Question: I am using Apache FOP to generate a PDF that contains an instream-foreign-object element whose content is a svg document. I am having a problem where the leftmost edge is seemingly being trimmed off like so:
These images are placed in a table. The size of each containing table cell is set by the width and height attributes in the SVG. I have tried modifying the width values and explicitly setting overflow attributes to 'visible.' None of which works. I should say that when the app is run on a Windows machine this clipping does not occur, but on Linux this is seen. I don't know if that's a problem or not as the W3C docs mention overflow can be handled differently based on OS.
Included are the relevant parts of the XSL from the flow element as well as the template that applies the svg to the template. Can anyone help?
'''
<fo:page-sequence id="chartsPage" master-reference="landscape">
<fo:static-content flow-name="xsl-region-after">
<xsl:apply-templates select="exports/export" />
</fo:static-content>
<fo:flow flow-name="xsl-region-body">
<fo:block id="headersBlock" margin-top="0.5in" font-family="arial, helvetica, sans-serif" color="#5c068c" font-weight="bold" text-align="center">
<xsl:apply-templates select="exports/export/headers"/>
</fo:block>
<fo:block id="chartBlock" text-align="center">
<fo:table>
<fo:table-body>
<fo:table-row>
<xsl:apply-templates select="exports/export/charts/chart" />
</fo:table-row>
</fo:table-body>
</fo:table>
</fo:block>...</fo:flow>
'''
Here's the chart template element. Each input chart element contains an svg document:
'''
<xsl:template match="chart">
<fo:table-cell>
<fo:block width="{svg:svg/@width}px">
<fo:instream-foreign-object width="80%" content-width="scale-to-fit" content-height="100%" scaling="uniform">
<svg:svg width="{svg:svg/@width}" height="{svg:svg/@height}">
<xsl:copy-of select="svg:svg"/>
</svg:svg>
</fo:instream-foreign-object>
</fo:block>
</fo:table-cell>
</xsl:template>
'''
Here is the svg for the above image. Please note the image included in this post clipped out chart title and some other text. They are appearing correctly in all cases. I only attached the trouble spot.
'''
<svg xmlns:xlink="http://www.w3.org/1999/xlink" xmlns="http://www.w3.org/2000/svg" version="1.1" width="800" height="400">
<defs>
<clipPath id="highcharts-59">
<rect rx="0" ry="0" fill="none" x="0" y="0" width="9999" height="400" stroke-width="0.000001"/>
</clipPath>
<clipPath id="highcharts-60">
<rect fill="none" x="0" y="0" width="757" height="210"/>
</clipPath>
</defs>
<rect rx="5" ry="5" fill="#FFFFFF" x="0" y="0" width="800" height="400" stroke-width="0.000001"/>
<g class="highcharts-grid" />
<g class="highcharts-grid" >
<path fill="none" d="M 33 215.5 L 790 215.5" stroke="#C0C0C0" stroke-width="1" />
<path fill="none" d="M 33 145.5 L 790 145.5" stroke="#C0C0C0" stroke-width="1" />
<path fill="none" d="M 33 75.5 L 790 75.5" stroke="#C0C0C0" stroke-width="1" />
<path fill="none" d="M 33 285.5 L 790 285.5" stroke="#C0C0C0" stroke-width="1" />
</g><g class="highcharts-axis" >
<path fill="none" d="M 789.5 285 L 789.5 290" stroke="#C0D0E0" stroke-width="1"/>
<path fill="none" d="M 33 285.5 L 790 285.5" stroke="#C0D0E0" stroke-width="1" visibility="visible"/>
</g><g class="highcharts-axis" />
<g class="highcharts-series-group" >
<g class="highcharts-series" visibility="visible" transform="translate(33,75)" clip-path="url(#highcharts-60)">
<rect fill="#00569b" x="151" y="41" width="228" height="169" stroke-width="0.000001" stroke="#FFFFFF" rx="0" ry="0"/>
</g><g class="highcharts-markers" visibility="visible" transform="translate(33,75)" clip-path="none"/>
<g class="highcharts-series" visibility="visible" transform="translate(33,75)" clip-path="url(#highcharts-60)">
<rect fill="#80abcd" x="378" y="31" width="228" height="179" stroke-width="0.000001" stroke="#FFFFFF" rx="0" ry="0"/>
</g><g class="highcharts-markers" visibility="visible" transform="translate(33,75)" clip-path="none"/>
<g class="highcharts-series" visibility="visible" transform="translate(33,75)" clip-path="url(#highcharts-60)">
<path fill="none" d="M 0 0" stroke="black" stroke-width="5" stroke-opacity="0.049999999999999996" transform="translate(1, 1)"/>
<path fill="none" d="M 0 0" stroke="black" stroke-width="3" stroke-opacity="0.09999999999999999" transform="translate(1, 1)"/>
<path fill="none" d="M 0 0" stroke="black" stroke-width="1" stroke-opacity="0.15" transform="translate(1, 1)"/>
<path fill="none" d="M 0 0" stroke="#000000" stroke-width="2" />
</g><g class="highcharts-markers" visibility="visible" transform="translate(33,75)" clip-path="none">
<path fill="#000000" d="M 378.50000000000006 67.1 C 383.82800000000003 67.1 383.82800000000003 75.1 378.50000000000006 75.1 C 373.1720000000001 75.1 373.1720000000001 67.1 378.50000000000006 67.1 Z" stroke="#FFFFFF" stroke-width="0.000001"/>
</g>
</g>
<text x="395" y="25" style="font-family:arial,helvetica,sans-serif;font-size:12px;color:#3e576f;font-weight:bold;fill:#3e576f;" text-anchor="middle" class="highcharts-title" >
<tspan x="395">XXXXXXXX XXXXXX</tspan>
</text>
<path fill="none" d="M 33 146 L 790 146" stroke="#000000" stroke-width="2" />
<g class="highcharts-legend" transform="translate(353,295)">
<g clip-path="url(#highcharts-59)">
<g>
<g class="highcharts-legend-item" transform="translate(8,3)">
<path fill="none" d="M 0 11 L 16 11" stroke-width="2" stroke="#000000"/>
<path fill="#000000" d="M 8 7 C 13.328 7 13.328 15 8 15 C 2.6719999999999997 15 2.6719999999999997 7 8 7 Z" stroke="#FFFFFF" stroke-width="0.000001"/>
<text x="21" y="15" style="font-family:'lucida grande', 'lucida sans unicode', verdana, arial, helvetica, sans-serif;font-size:12px;cursor:pointer;color:#3e576f;font-weight:normal;padding-bottom:10;fill:#3e576f;" text-anchor="start" >
<tspan x="21">U.S. Total</tspan>
</text>
</g><g class="highcharts-legend-item" transform="translate(8,32)">
<text x="21" y="15" style="font-family:'lucida grande', 'lucida sans unicode', verdana, arial, helvetica, sans-serif;font-size:12px;cursor:pointer;color:#3e576f;font-weight:normal;padding-bottom:10;fill:#3e576f;" text-anchor="start" >
<tspan x="21">Current</tspan>
</text>
<rect rx="2" ry="2" fill="#80abcd" x="0" y="4" width="16" height="12" stroke-width="0.000001" stroke="#80abcd"/>
</g><g class="highcharts-legend-item" transform="translate(8,61)">
<text x="21" y="15" style="font-family:'lucida grande', 'lucida sans unicode', verdana, arial, helvetica, sans-serif;font-size:12px;cursor:pointer;color:#3e576f;font-weight:normal;padding-bottom:10;fill:#3e576f;" text-anchor="start" >
<tspan x="21">Previous</tspan>
</text>
<rect rx="2" ry="2" fill="#00569b" x="0" y="4" width="16" height="12" stroke-width="0.000001" stroke="#00569b"/>
</g>
</g>
</g>
</g><g class="highcharts-axis-labels" >
<text x="411.5" y="299" style="font-family:'lucida grande', 'lucida sans unicode', verdana, arial, helvetica, sans-serif;font-size:11px;width:737px;color:#666;line-height:14px;fill:#666;" text-anchor="middle"/>
</g><g class="highcharts-axis-labels" >
<text x="33" y="290" style="font-family:'lucida grande', 'lucida sans unicode', verdana, arial, helvetica, sans-serif;font-size:8.6px;width:359px;color:#666;line-height:14px;fill:#666;" text-anchor="end">
<tspan x="33">0.00%</tspan>
</text>
<text x="33" y="220" style="font-family:'lucida grande', 'lucida sans unicode', verdana, arial, helvetica, sans-serif;font-size:8.6px;width:359px;color:#666;line-height:14px;fill:#666;" text-anchor="end">
<tspan x="33">20.00%</tspan>
</text>
<text x="33" y="150" style="font-family:'lucida grande', 'lucida sans unicode', verdana, arial, helvetica, sans-serif;font-size:8.6px;width:359px;color:#666;line-height:14px;fill:#666;" text-anchor="end">
<tspan x="33">40.00%</tspan>
</text>
<text x="33" y="80" style="font-family:'lucida grande', 'lucida sans unicode', verdana, arial, helvetica, sans-serif;font-size:8.6px;width:359px;color:#666;line-height:14px;fill:#666;" text-anchor="end">
<tspan x="33">60.00%</tspan>
</text>
</g><g class="highcharts-tracker" >
<g visibility="visible" transform="translate(33,75)" clip-path="url(#highcharts-60)">
<rect fill="rgb(192,192,192)" x="151" y="41" width="228" height="169" isTracker="1404735525027" fill-opacity="0.0001" visibility="visible" style=""/>
</g><g visibility="visible" transform="translate(33,75)" clip-path="url(#highcharts-60)">
<rect fill="rgb(192,192,192)" x="378" y="31" width="228" height="179" isTracker="1404735525028" fill-opacity="0.0001" visibility="visible" style=""/>
</g><g visibility="visible" transform="translate(33,75)" clip-path="url(#highcharts-60)">
<path fill="none" d="M 368.50000000000006 71.1 L 388.50000000000006 71.1" isTracker="true" stroke-linejoin="round" visibility="visible" stroke-opacity="0.0001" stroke="rgb(192,192,192)" stroke-width="22" style=""/>
</g>
</g>
'''
Thanks,
Brandt
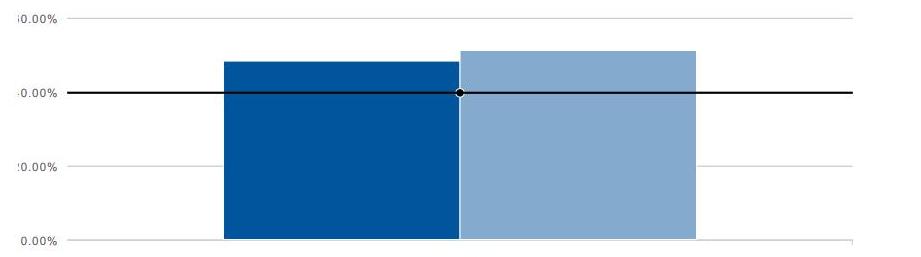
Answer: I believe I know the issue and it likely explains the apparent difference in OS. Highcharts likely calculated all positions based on font size which comes from the actual font used. The x-axis labels are positioned at 33 anchored right. You are formatting that in two different instances of FOP, one has the same font Highcharts used or one similar. One has a larger font but still matches the font choice on the text (see the list of fonts in the SVG). The larger one results in a slightly longer text span, larger than 33.
My guess based on the font list is that Windows used Verdana and Linux used Helvetica. Check this and either ensure you have the same fonts on all platforms or set a viewbox in the svg the is slightly larger with neg x.
In testing my guess, here is your SVG twice in same output. I only changed the font selection in the SVG to force different fonts. You can see the difference. Likely the font in your "clipped" environment is larger than what was used to determine the spacing in the SVG.

To prove that point in comments below, using you exact SVG I just added more characters (simulating a larger font width). You see, I put in the word "CUTOFFF" and it is cut off. It would not shift "after" it is calculated by Highchart and any scaling you do in FO is meanlingless. The text is outside the SVG.